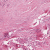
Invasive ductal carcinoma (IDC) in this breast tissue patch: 1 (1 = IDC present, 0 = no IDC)